Field crop: maize
Growth stage: 2
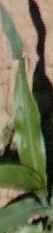
Species: maize